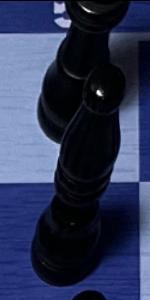
Label: Bishop_Black